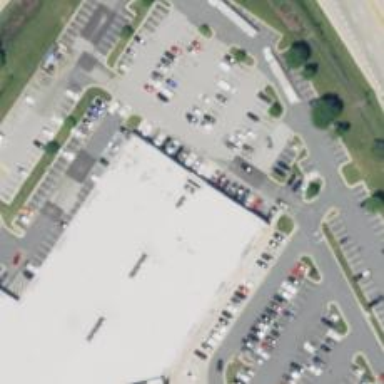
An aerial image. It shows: Car rental facility.